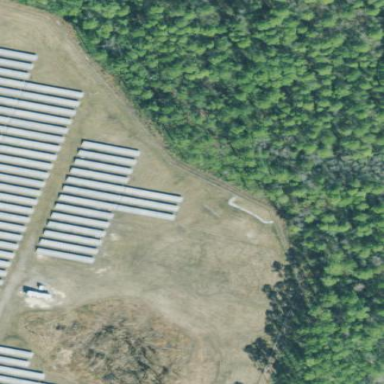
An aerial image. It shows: Solar power generator using photovoltaic method with solar photovoltaic panel types.